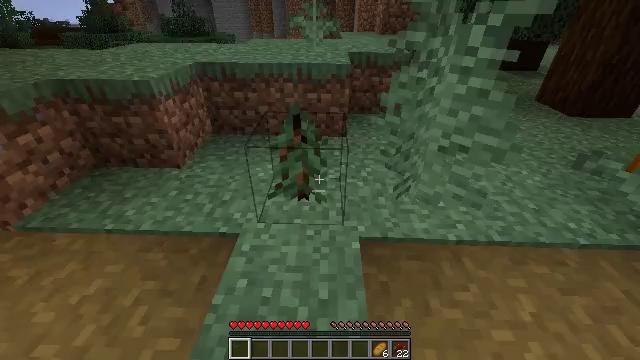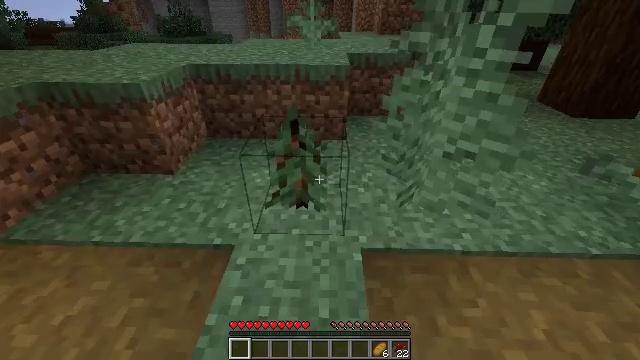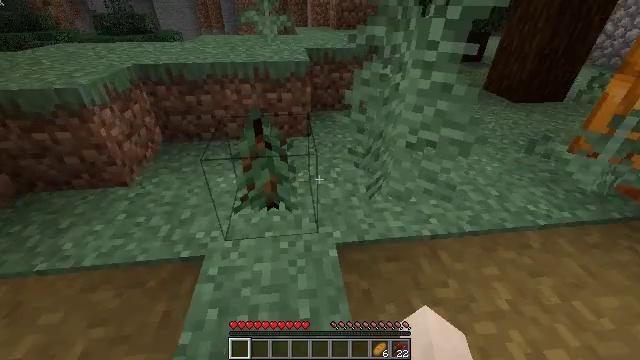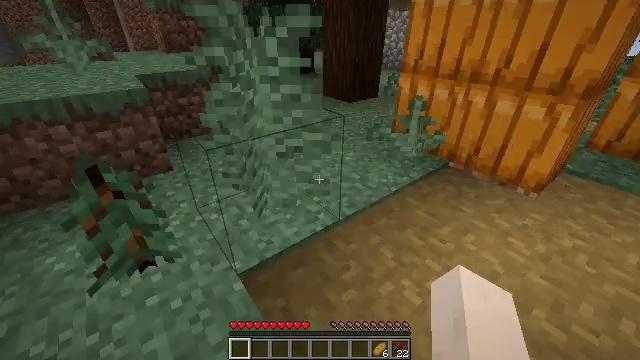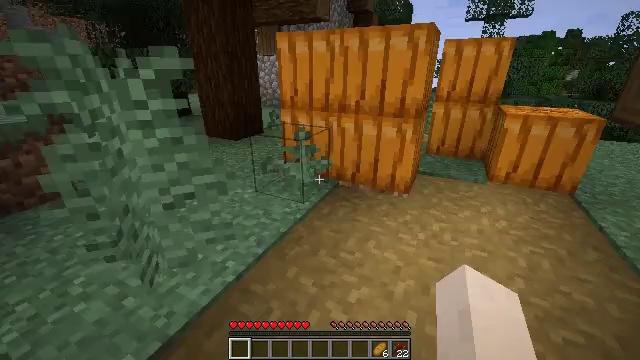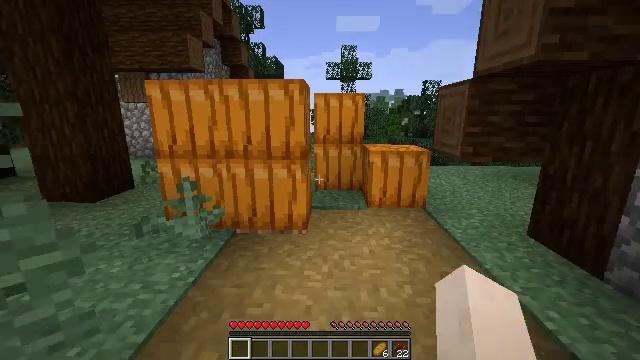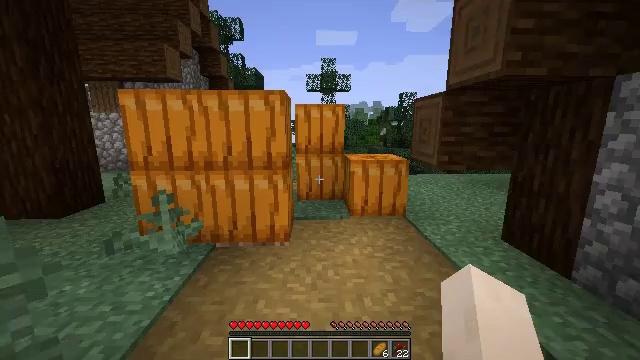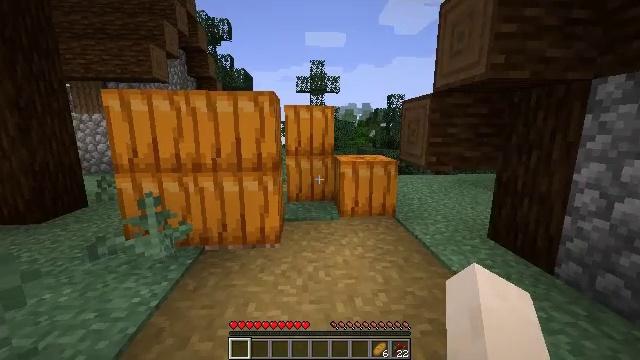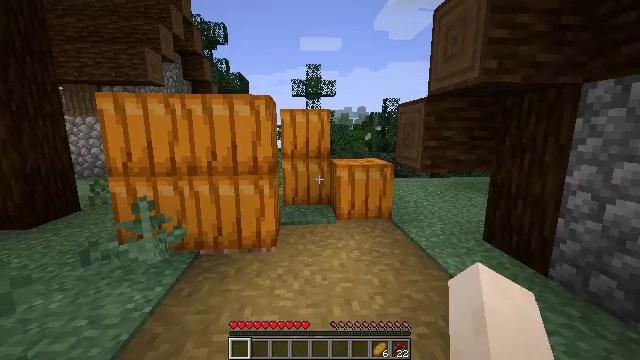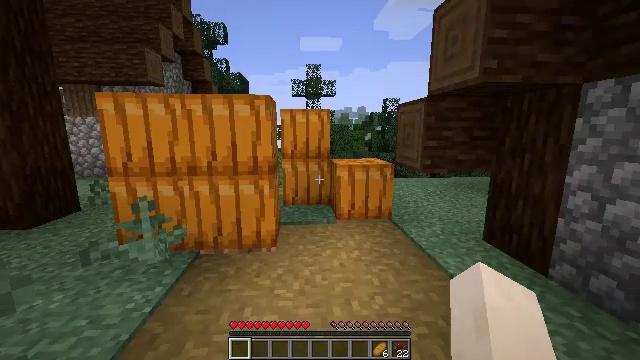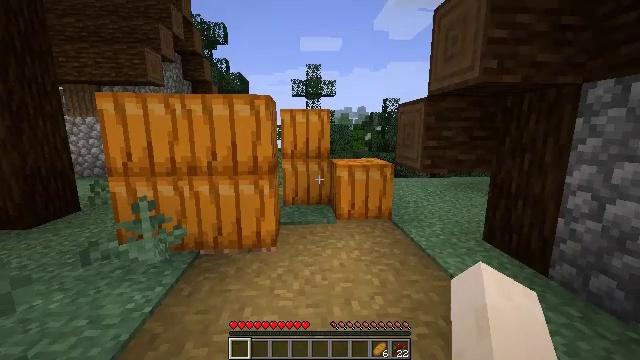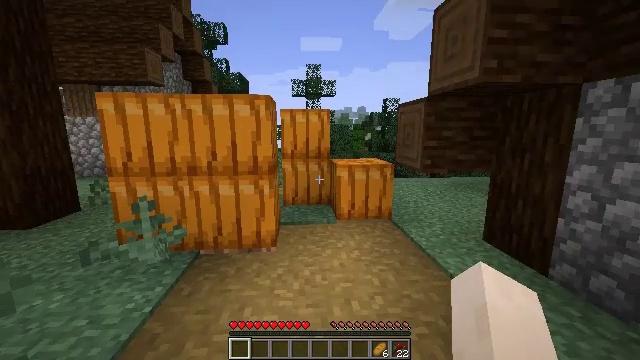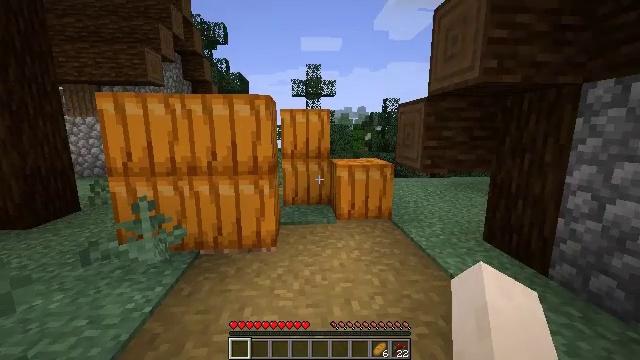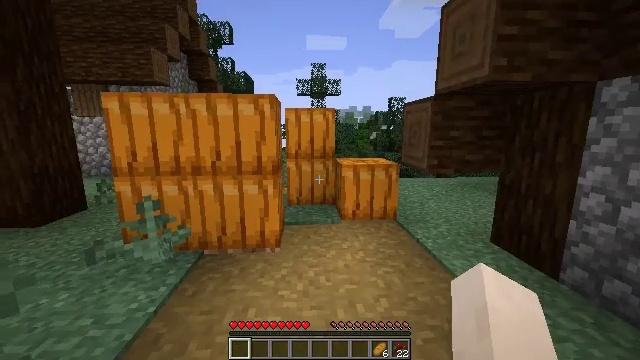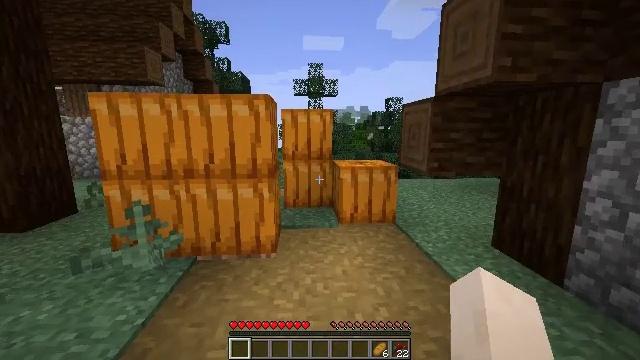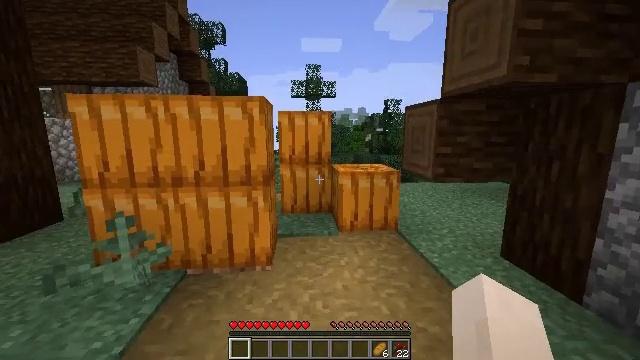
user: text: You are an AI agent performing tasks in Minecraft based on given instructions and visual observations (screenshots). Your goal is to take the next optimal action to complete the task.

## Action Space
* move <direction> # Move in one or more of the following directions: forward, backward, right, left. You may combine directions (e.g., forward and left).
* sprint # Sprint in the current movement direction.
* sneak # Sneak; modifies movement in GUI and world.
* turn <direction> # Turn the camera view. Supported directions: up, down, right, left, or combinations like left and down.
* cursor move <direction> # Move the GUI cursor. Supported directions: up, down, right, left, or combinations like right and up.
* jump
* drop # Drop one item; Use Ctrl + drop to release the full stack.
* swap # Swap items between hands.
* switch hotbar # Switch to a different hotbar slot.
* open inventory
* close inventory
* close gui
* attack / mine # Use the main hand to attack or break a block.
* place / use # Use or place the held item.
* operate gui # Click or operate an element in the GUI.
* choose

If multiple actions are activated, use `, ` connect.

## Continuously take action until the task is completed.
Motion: motion action
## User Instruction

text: Attack the pumpkin to gather it.
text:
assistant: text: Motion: no_op
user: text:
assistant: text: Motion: turn right
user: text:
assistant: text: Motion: turn right and up
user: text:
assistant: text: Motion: turn right and up
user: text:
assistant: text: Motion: turn right and up
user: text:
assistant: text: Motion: turn right and up
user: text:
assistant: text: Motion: turn right
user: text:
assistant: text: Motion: no_op
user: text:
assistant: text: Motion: no_op
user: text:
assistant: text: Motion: no_op
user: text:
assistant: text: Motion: no_op
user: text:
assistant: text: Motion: no_op
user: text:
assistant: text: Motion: move forward, turn left
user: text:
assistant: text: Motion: move forward
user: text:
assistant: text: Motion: move forward
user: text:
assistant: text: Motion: move forward
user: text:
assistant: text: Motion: move forward and move right
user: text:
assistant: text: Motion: move forward and move right
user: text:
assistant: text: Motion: move forward and move right
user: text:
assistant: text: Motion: move forward and move right
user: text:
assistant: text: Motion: move forward
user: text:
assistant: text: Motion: move forward
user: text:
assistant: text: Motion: move forward
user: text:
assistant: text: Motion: move forward
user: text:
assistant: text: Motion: move forward
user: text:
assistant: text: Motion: move forward
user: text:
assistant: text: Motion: move forward
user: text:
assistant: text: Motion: move forward, turn right and down
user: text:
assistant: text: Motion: move forward, turn right and down
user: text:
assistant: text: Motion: turn right and down, attack / mine